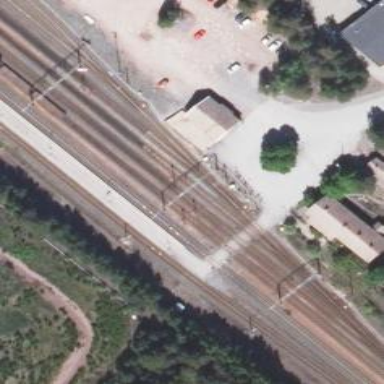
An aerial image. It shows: Railway signal.